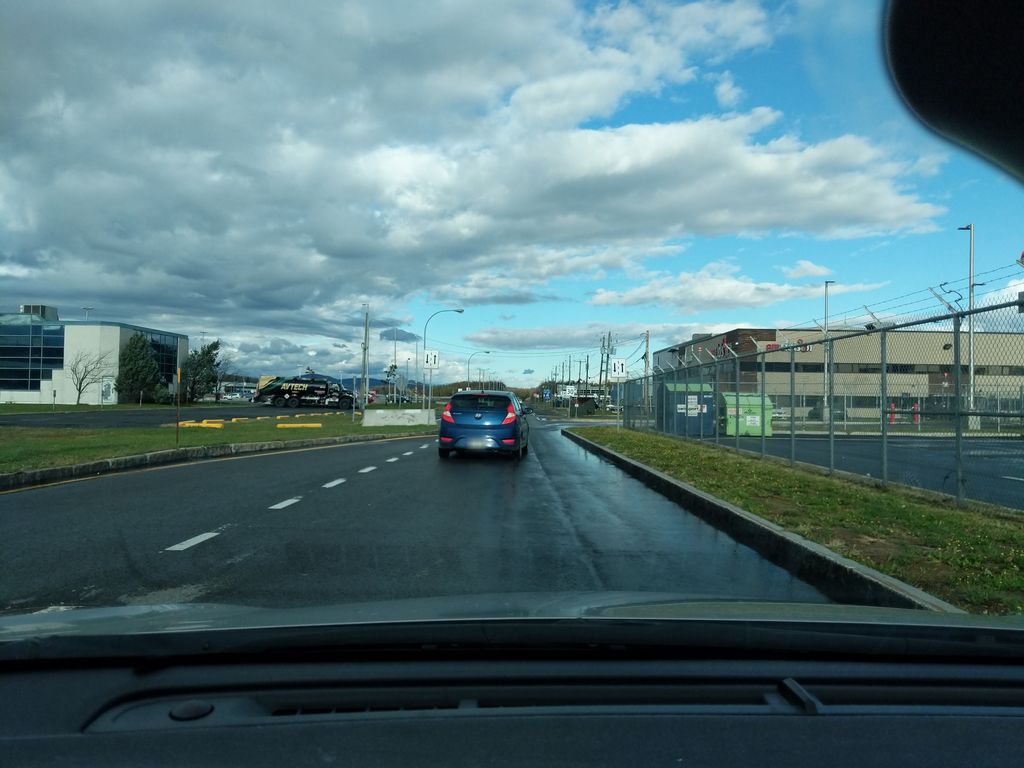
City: quebec_city